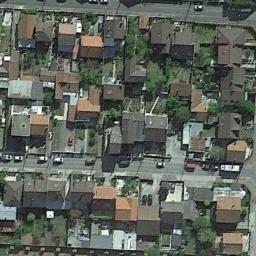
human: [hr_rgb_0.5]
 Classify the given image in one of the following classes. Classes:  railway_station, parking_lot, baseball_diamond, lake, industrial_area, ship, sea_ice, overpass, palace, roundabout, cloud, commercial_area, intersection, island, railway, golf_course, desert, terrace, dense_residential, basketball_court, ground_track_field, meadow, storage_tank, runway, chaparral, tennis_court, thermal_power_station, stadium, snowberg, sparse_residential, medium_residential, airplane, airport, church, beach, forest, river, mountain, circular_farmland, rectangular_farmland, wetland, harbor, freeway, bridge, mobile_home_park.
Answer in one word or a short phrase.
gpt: dense_residential